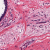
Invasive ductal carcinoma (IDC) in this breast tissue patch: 0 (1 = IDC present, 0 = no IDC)